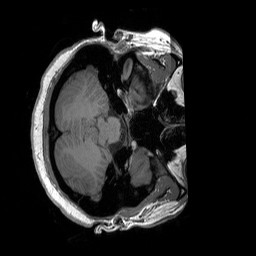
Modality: T1w
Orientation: axial
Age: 21
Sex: female
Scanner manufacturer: siemens
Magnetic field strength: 3 T
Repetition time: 1.9 s
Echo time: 0.00243 s